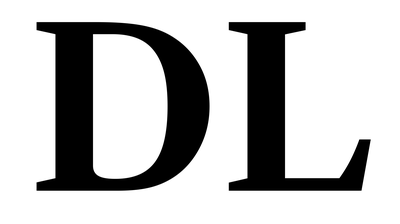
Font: LibreCaslonText_Bold